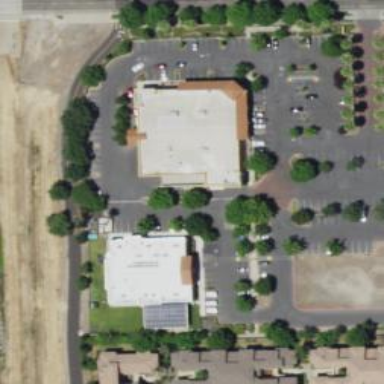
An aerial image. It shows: Pharmacy providing healthcare services.